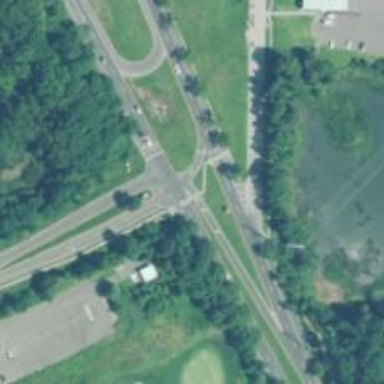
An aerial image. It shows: Secondary link road.